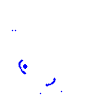
Particle: pion